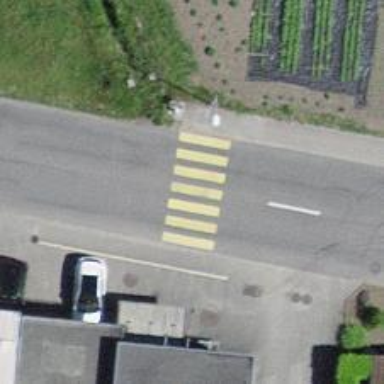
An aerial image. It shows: Uncontrolled zebra crossing with notable zebra markings.